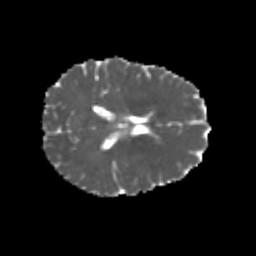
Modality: MD
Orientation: axial
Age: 24
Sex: female
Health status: healthy
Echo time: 0.074 s